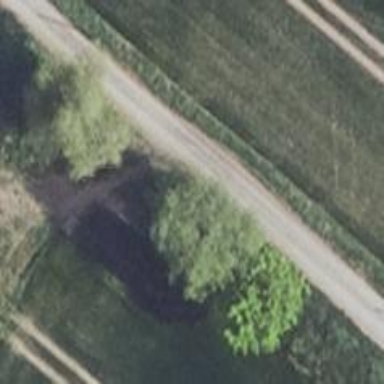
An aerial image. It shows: Deciduous broadleaved tree.